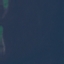
Land use / land cover class: SeaLake